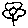
Label: flower